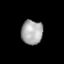
Tissue: lung
Cell type: Epithelial cells
Senescence score: 0.1685
Nuclear area (px): 516
Mean DAPI intensity: 167.86